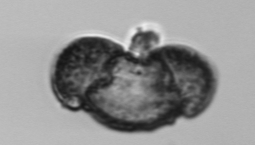
Label: pollen